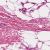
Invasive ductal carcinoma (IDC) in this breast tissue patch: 0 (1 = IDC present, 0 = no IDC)